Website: lowes
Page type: cart
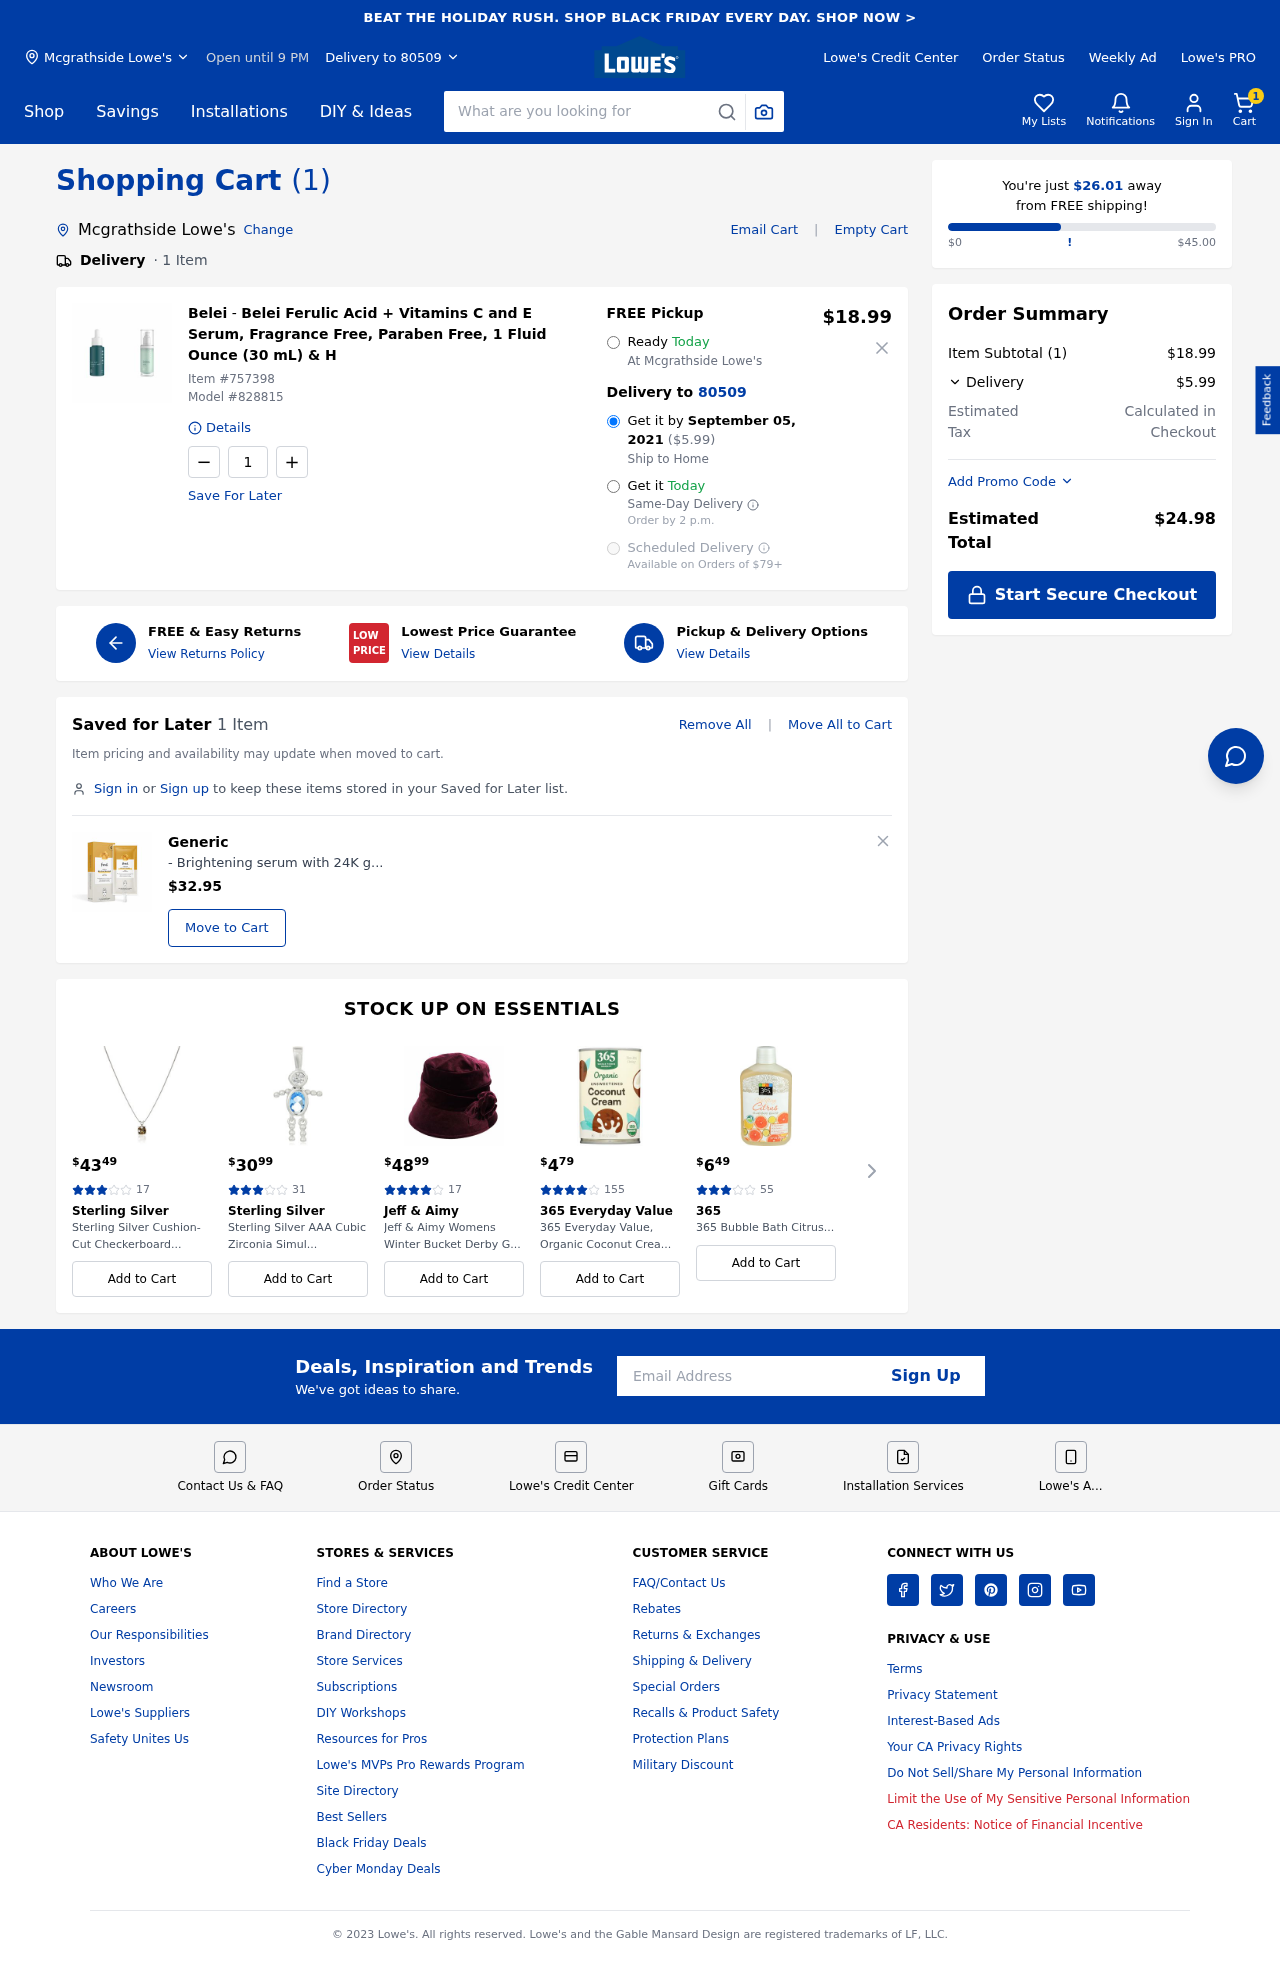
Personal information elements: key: PII_CITY
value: Mcgrathside Lowe's
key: PII_EMAIL
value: allisonvaldez@gmail.com
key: PII_POSTCODE
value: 80509
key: PII_CITY2
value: Mcgrathside Lowe's
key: PII_CITY3
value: Mcgrathside
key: PII_POSTCODE2
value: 80509
Product elements: key: PRODUCT1_BRAND
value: Belei
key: PRODUCT1_NAME
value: Belei Ferulic Acid + Vitamins C and E Serum, Fragrance Free, Paraben Free, 1 Fluid Ounce (30 mL) & H
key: PRODUCT1_PRICE
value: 18.99
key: PRODUCT1_QUANTITY
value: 1
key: PRODUCT2_BRAND
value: Generic
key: PRODUCT2_NAME
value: - Brightening serum with 24K gold - 6 Pockets x 15 ml
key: PRODUCT2_PRICE
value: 32.95
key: PRODUCT1_ITEM_NUMBER
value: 757398
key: PRODUCT1_MODEL_NUMBER
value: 828815
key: PRODUCT3_PRICE
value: $4349
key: PRODUCT3_NUM_RATINGS
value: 17
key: PRODUCT3_BRAND
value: Sterling Silver
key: PRODUCT3_NAME
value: Sterling Silver Cushion-Cut Checkerboard...
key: PRODUCT4_PRICE
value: $3099
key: PRODUCT4_NUM_RATINGS
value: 31
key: PRODUCT4_BRAND
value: Sterling Silver
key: PRODUCT4_NAME
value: Sterling Silver AAA Cubic Zirconia Simul...
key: PRODUCT5_PRICE
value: $4899
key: PRODUCT5_NUM_RATINGS
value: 17
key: PRODUCT5_BRAND
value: Jeff & Aimy
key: PRODUCT5_NAME
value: Jeff & Aimy Womens Winter Bucket Derby G...
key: PRODUCT6_PRICE
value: $479
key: PRODUCT6_NUM_RATINGS
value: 155
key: PRODUCT6_BRAND
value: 365 Everyday Value
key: PRODUCT6_NAME
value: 365 Everyday Value, Organic Coconut Crea...
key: PRODUCT7_PRICE
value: $649
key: PRODUCT7_NUM_RATINGS
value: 55
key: PRODUCT7_BRAND
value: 365
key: PRODUCT7_NAME
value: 365 Bubble Bath Citrus...
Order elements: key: ORDER_NUM_ITEMS
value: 1
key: ORDER_DELIVERY_DATE
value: September 05, 2021
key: ORDER_SHIPPING_COST2
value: $5.99
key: ORDER_SHIPPING_AWAY
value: $26.01
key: ORDER_SUBTOTAL
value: $18.99
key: ORDER_SHIPPING_COST
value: $5.99
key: ORDER_TOTAL
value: $24.98
Search elements: key: HEADER_SEARCH
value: What are you looking for
Other elements: key: SAVED_NUM_ITEMS
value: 1 Item